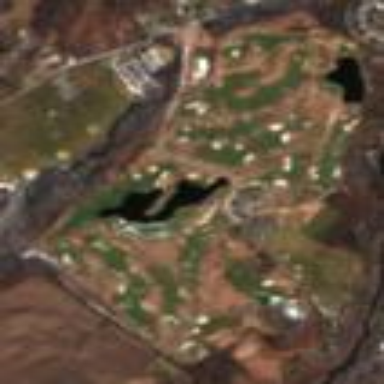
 place for golfing and leisure activities."